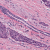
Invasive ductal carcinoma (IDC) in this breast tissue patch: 1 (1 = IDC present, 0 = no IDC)